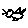
Label: bird